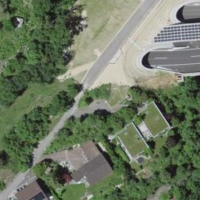
EUNIS habitat code: 57
Species observed at this site:
Melampyrum arvense
Himantoglossum hircinum